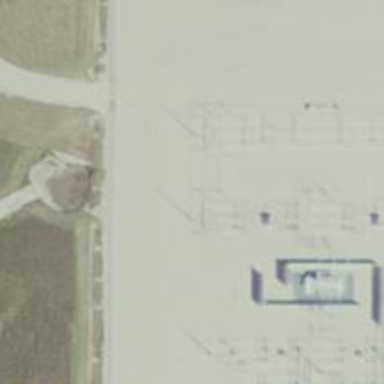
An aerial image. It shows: Mast designed for lightning protection with appropriate tower type.